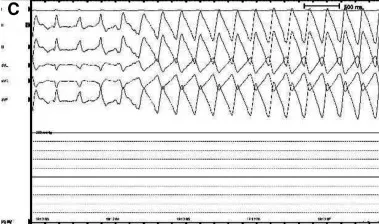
Intraoperative holter monitoring. (C) After heartbeat recovery, the patient developed ventricular tachycardia, with a maximum ventricular rate of 240 beats per minute.
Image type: electrography (ekg)